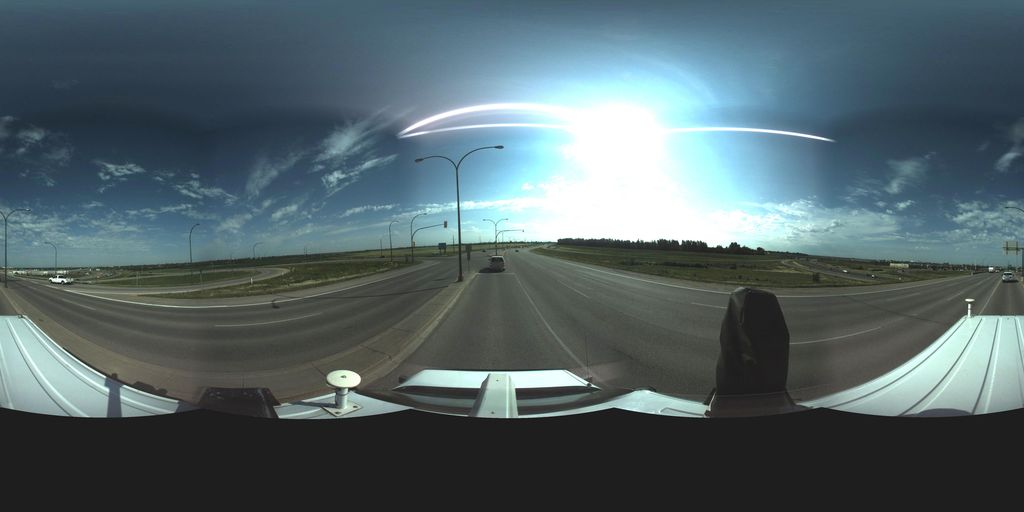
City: saskatoon